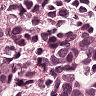
Metastatic tissue present: yes